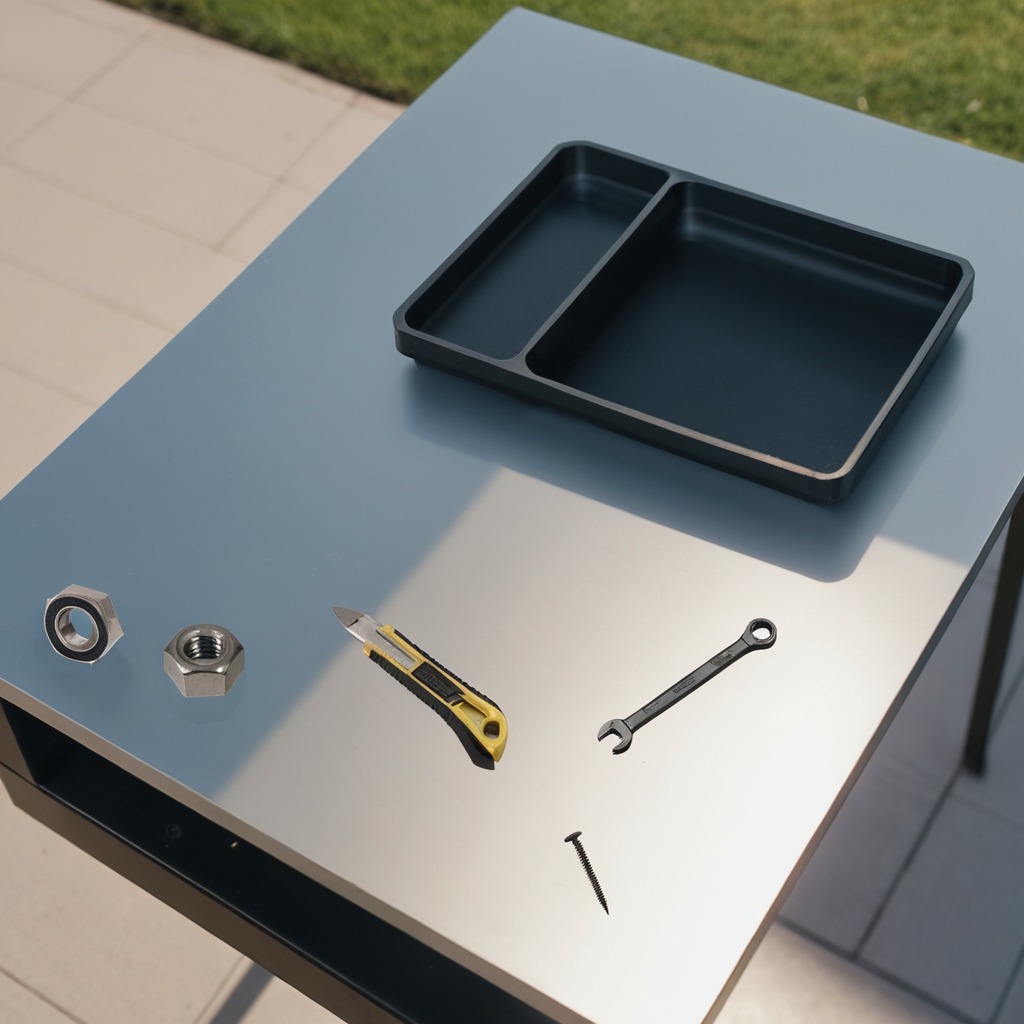
A ball bearing, a knife, a screw, a nut, and a wrench are lying on the textured surface of the utility table.